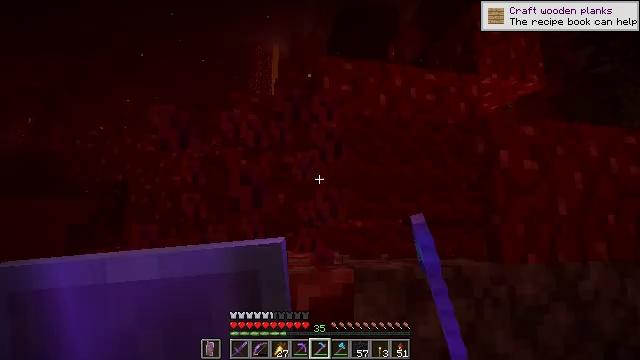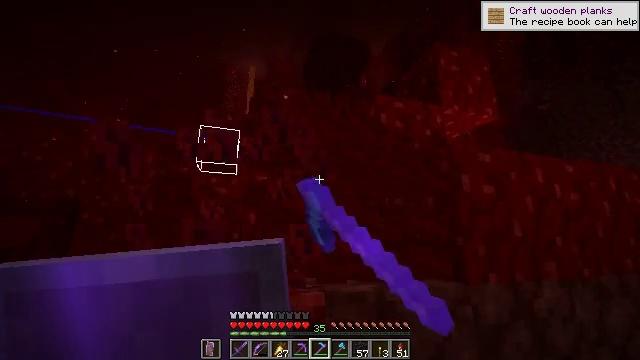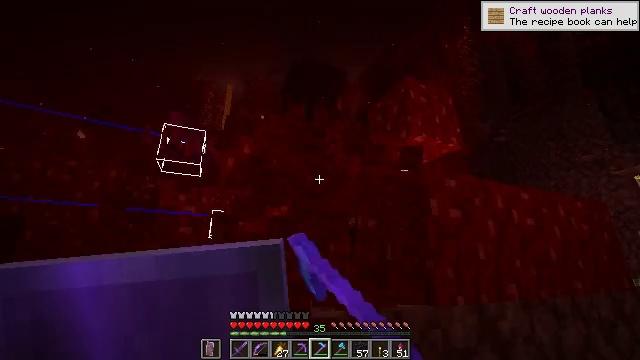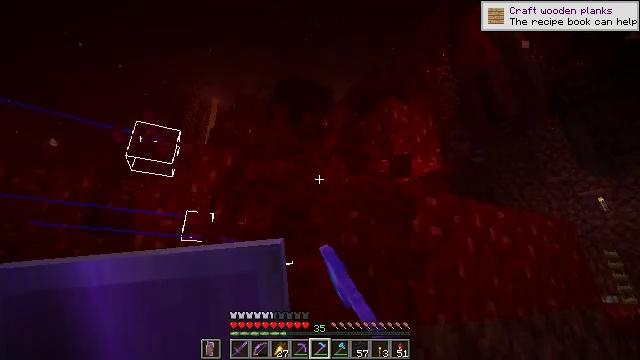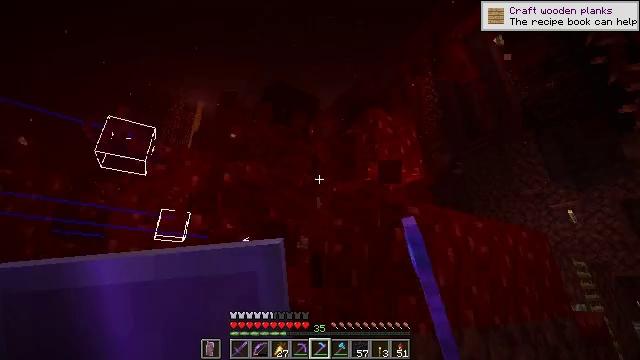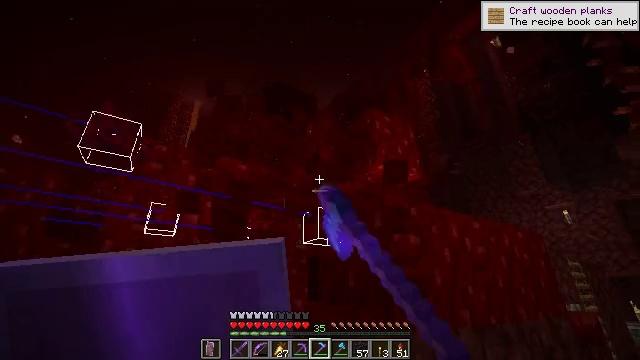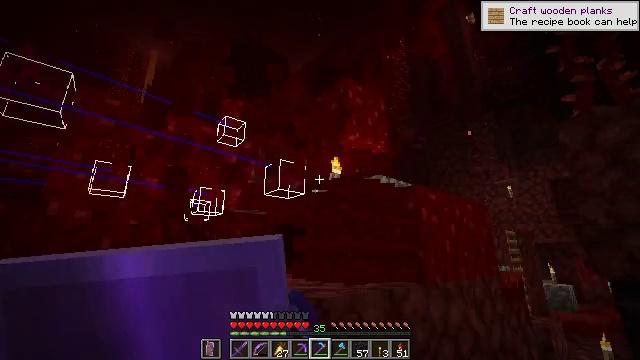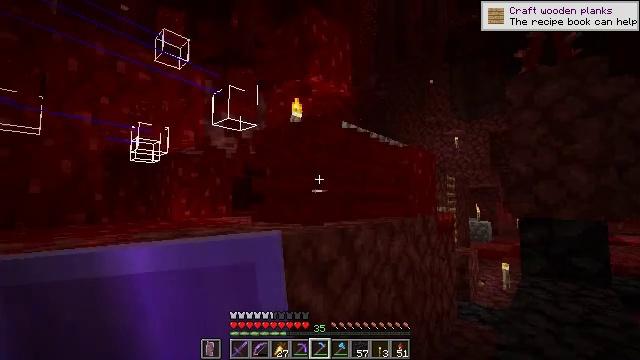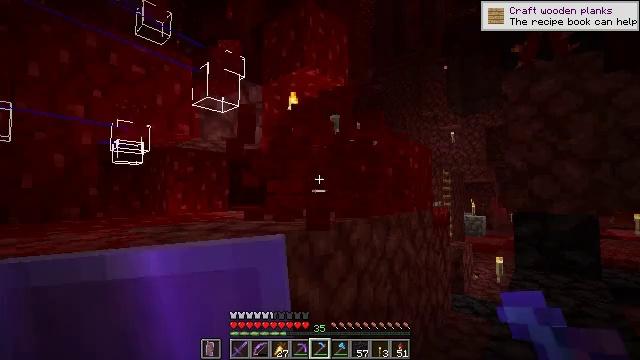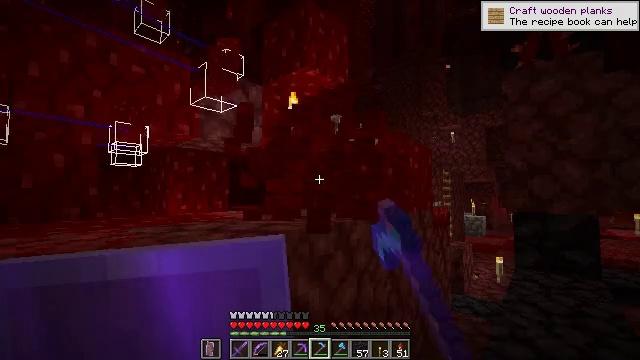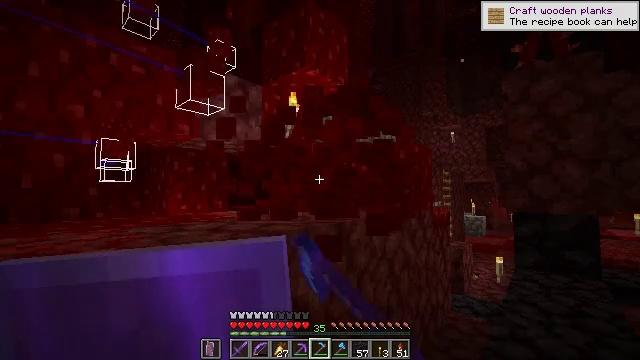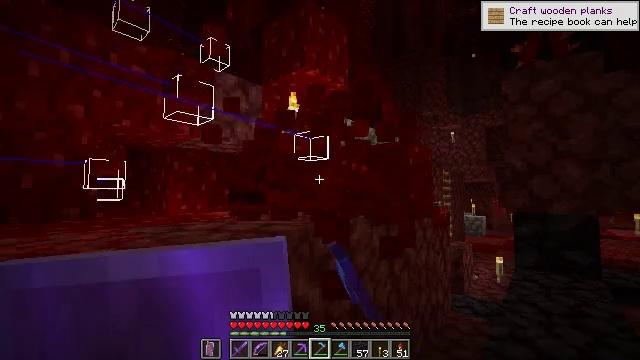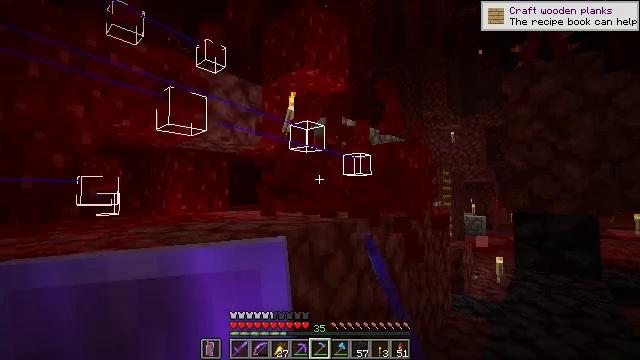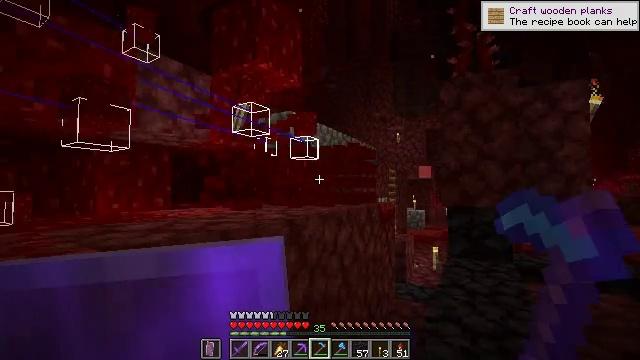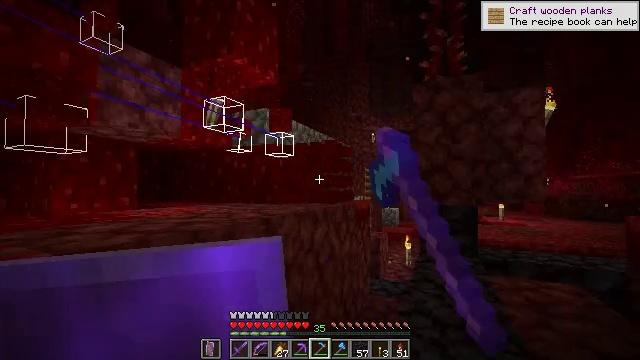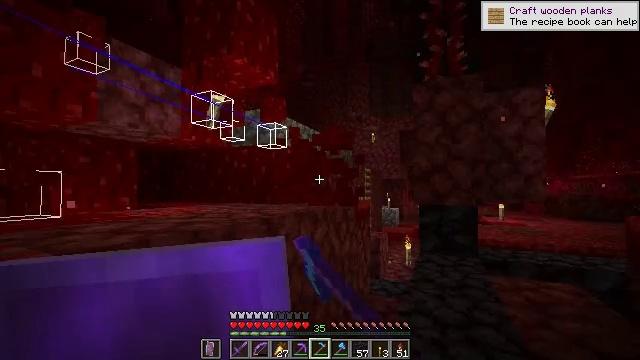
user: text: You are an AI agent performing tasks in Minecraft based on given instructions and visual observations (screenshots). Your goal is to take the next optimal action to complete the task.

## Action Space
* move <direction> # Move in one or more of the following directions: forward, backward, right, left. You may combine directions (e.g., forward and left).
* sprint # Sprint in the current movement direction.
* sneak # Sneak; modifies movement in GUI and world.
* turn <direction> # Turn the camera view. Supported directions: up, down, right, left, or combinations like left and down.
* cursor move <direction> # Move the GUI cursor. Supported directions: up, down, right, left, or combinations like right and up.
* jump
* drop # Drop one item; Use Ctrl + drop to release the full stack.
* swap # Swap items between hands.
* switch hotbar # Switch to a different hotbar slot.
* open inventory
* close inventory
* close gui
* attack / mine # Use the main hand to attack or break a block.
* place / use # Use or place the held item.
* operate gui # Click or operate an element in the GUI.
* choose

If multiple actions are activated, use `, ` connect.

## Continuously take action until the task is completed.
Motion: motion action
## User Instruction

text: Gather the nether wart block from a crimson forest.
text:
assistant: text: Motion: sneak, turn right and up, attack / mine
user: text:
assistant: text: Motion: sneak, turn right and up, attack / mine
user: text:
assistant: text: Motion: sneak, turn right and up, attack / mine
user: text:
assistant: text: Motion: sneak, turn right and up, attack / mine
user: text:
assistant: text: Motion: sneak, attack / mine
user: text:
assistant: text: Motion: sneak, turn right and down, attack / mine
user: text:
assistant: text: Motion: sneak, turn right and down, attack / mine
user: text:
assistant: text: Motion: sneak, turn down, attack / mine
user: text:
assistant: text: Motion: sneak, attack / mine
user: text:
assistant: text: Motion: sneak, attack / mine
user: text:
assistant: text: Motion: sneak, attack / mine
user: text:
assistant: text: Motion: sneak, attack / mine
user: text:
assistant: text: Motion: sneak, turn right, attack / mine
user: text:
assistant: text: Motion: sneak, turn right, attack / mine
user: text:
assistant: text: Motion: sneak, attack / mine
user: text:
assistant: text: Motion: sneak, attack / mine
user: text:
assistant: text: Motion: sneak, turn left, attack / mine
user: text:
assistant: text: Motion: sneak, turn left, attack / mine
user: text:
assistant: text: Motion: sneak, attack / mine
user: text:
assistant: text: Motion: sneak, attack / mine
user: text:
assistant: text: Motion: sneak, turn left, attack / mine
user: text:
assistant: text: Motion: sneak, turn left, attack / mine
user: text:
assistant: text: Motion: sneak, turn left and down, attack / mine
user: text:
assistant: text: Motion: sneak, turn left and down, attack / mine
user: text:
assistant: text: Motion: sneak, turn left, attack / mine
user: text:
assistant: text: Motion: sneak, turn left, attack / mine
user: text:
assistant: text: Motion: sneak, attack / mine
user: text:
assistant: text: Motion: sneak, turn left, attack / mine
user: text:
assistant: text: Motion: sneak, turn left, attack / mine
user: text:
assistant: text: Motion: sneak, turn left, attack / mine